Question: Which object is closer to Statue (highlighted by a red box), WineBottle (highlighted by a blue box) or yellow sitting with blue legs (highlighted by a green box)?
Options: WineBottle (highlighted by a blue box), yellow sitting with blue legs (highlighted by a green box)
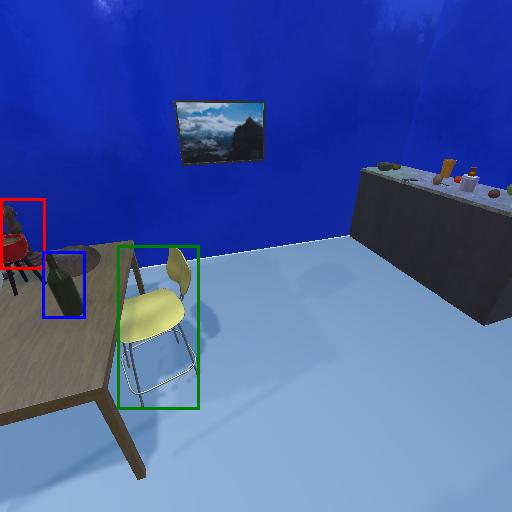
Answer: WineBottle (highlighted by a blue box)